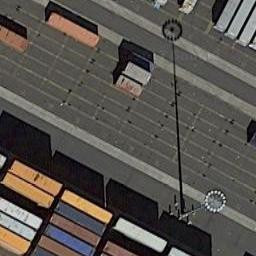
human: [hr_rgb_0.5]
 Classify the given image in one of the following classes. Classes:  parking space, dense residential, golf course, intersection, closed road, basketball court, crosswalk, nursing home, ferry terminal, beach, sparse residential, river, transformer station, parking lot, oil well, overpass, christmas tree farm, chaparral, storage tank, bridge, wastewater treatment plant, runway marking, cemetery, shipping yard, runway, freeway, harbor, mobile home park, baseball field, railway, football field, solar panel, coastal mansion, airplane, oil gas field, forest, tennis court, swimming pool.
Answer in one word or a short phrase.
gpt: shipping yard